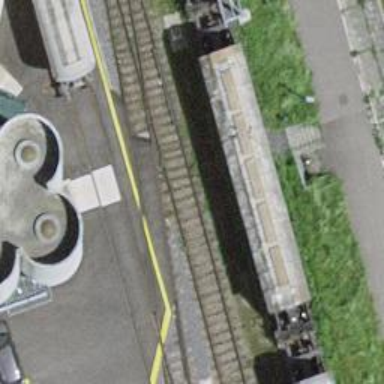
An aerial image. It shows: Railway spur service.